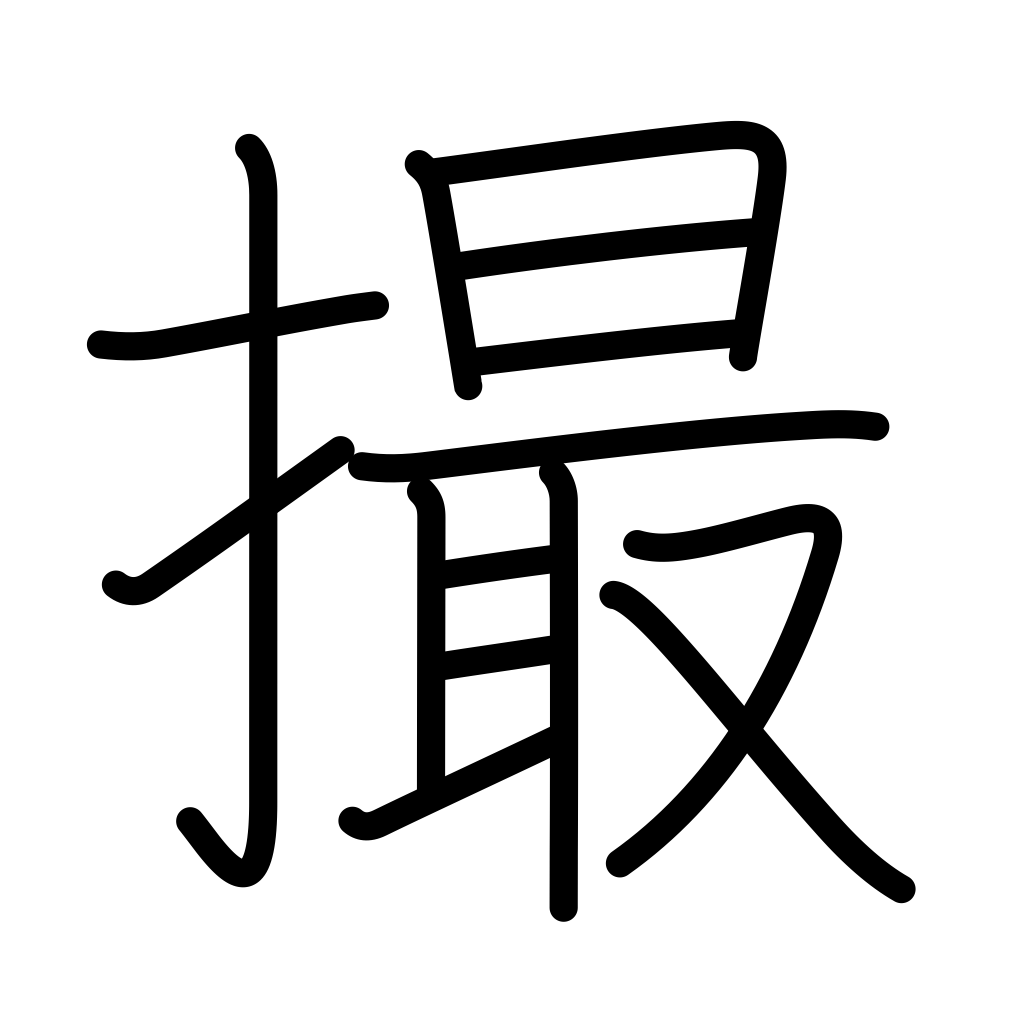
Meaning: snapshot, take pictures